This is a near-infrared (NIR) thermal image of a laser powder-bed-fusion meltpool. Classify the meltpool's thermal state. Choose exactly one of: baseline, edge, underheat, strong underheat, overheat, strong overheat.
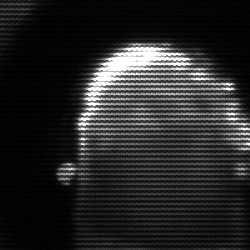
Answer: baseline